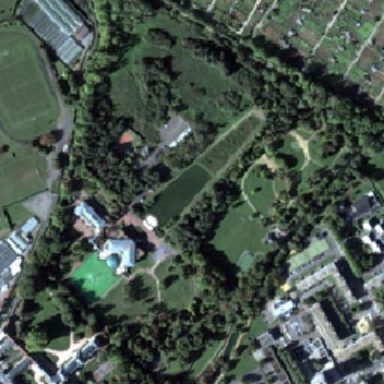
The park brought up a lot of tall trees .